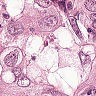
Metastatic tissue present: yes